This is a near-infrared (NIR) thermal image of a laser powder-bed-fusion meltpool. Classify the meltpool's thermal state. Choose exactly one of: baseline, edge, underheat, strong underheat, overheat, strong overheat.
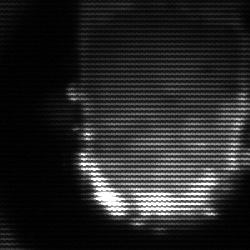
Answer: baseline